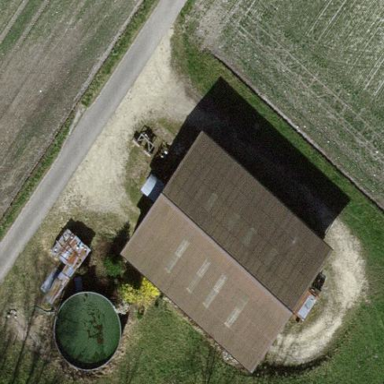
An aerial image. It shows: Farmyard area.